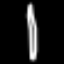
Label: pencil